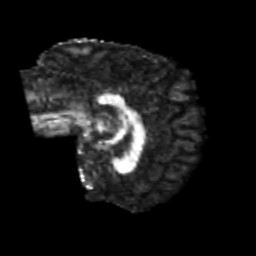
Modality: FA
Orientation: sagittal
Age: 24
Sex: female
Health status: healthy
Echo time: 0.074 s